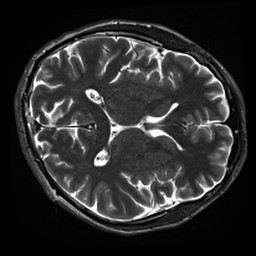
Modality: inplaneT2
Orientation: axial
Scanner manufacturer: siemens
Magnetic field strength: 3 T
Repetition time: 11 s
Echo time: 0.059 s